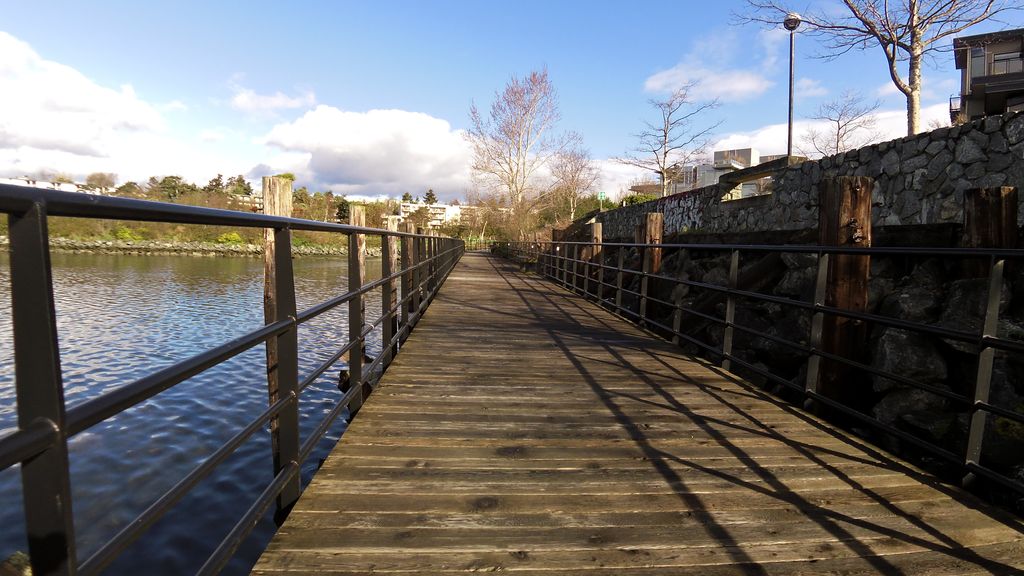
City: victoria